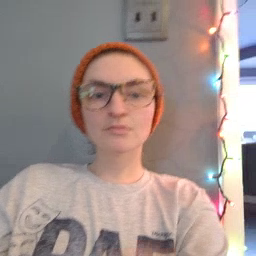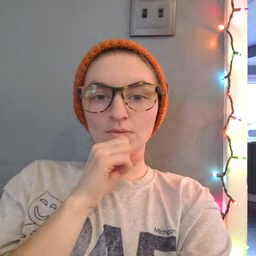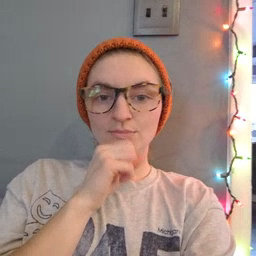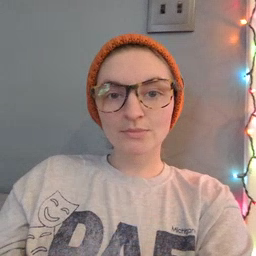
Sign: orange